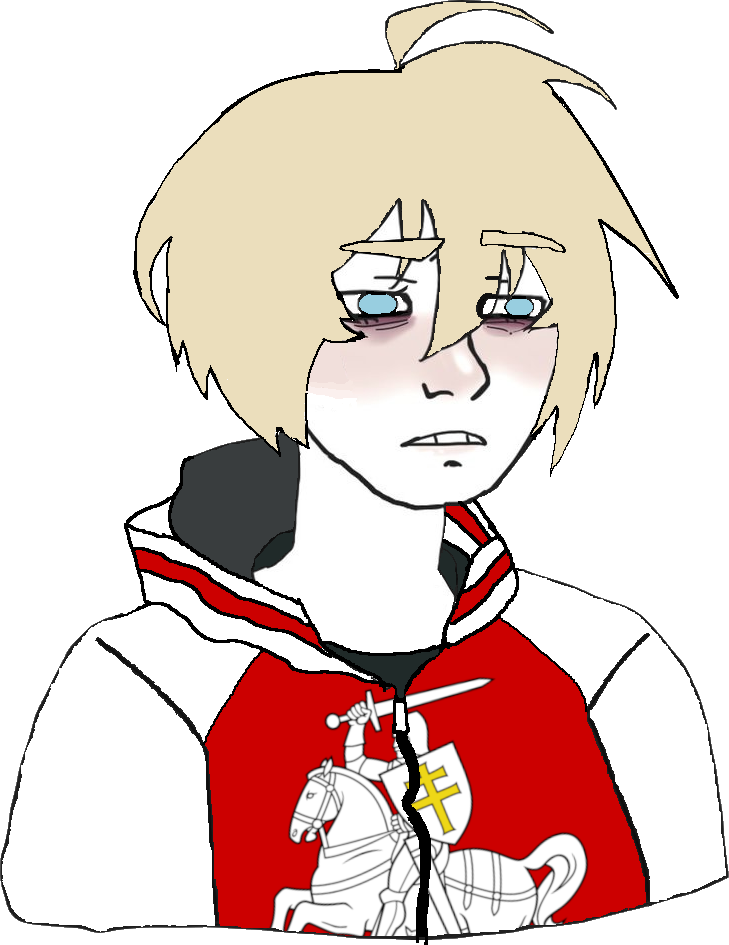
Label: 5_Twinkjak